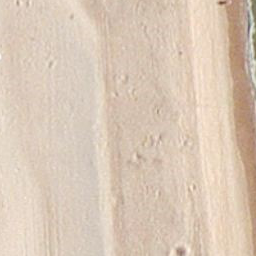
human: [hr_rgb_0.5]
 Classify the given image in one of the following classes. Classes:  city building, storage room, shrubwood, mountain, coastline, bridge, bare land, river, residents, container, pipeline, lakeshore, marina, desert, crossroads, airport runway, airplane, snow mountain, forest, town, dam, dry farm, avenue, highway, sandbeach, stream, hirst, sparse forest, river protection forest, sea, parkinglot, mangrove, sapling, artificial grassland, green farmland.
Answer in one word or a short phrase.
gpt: sandbeach